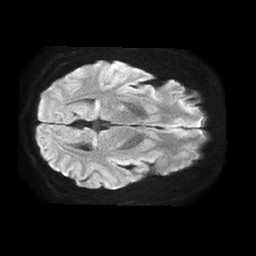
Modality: TRACE
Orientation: axial
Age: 37
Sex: female
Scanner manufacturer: philips
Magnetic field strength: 1.5 T
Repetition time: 4.6 s
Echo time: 0.08528 s